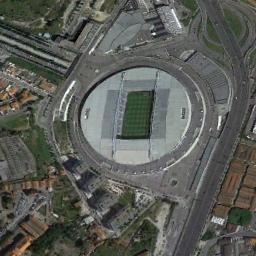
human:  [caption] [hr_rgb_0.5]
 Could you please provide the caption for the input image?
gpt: Many buildings of different shapes are beside the stadium .

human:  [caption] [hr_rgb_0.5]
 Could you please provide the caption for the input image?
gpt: The stadium is on the grass next to some buildings and trees .

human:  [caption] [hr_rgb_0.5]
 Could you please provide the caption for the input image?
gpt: The circular stadium is surrounded by roads and lawns, With vegetation next to it .

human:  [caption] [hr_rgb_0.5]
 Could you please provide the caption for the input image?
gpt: In the middle of the stadium is a checkered green baseball field .

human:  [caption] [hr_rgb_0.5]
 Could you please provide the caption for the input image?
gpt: There are some buildings and green trees beside the stadium .